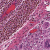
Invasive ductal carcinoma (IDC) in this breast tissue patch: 0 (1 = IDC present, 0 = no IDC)